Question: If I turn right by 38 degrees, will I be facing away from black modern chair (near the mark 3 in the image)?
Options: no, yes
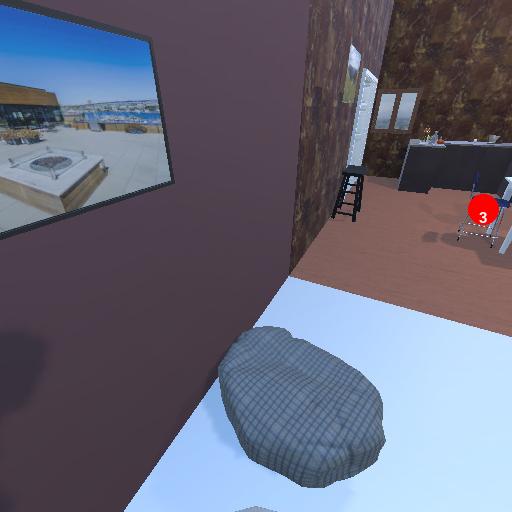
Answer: no